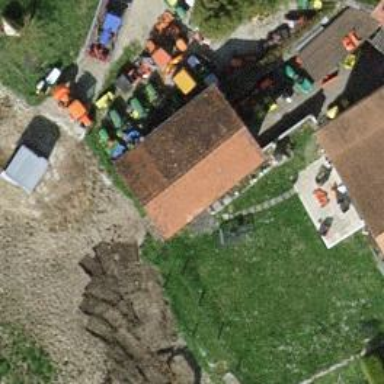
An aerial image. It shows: Farm building.